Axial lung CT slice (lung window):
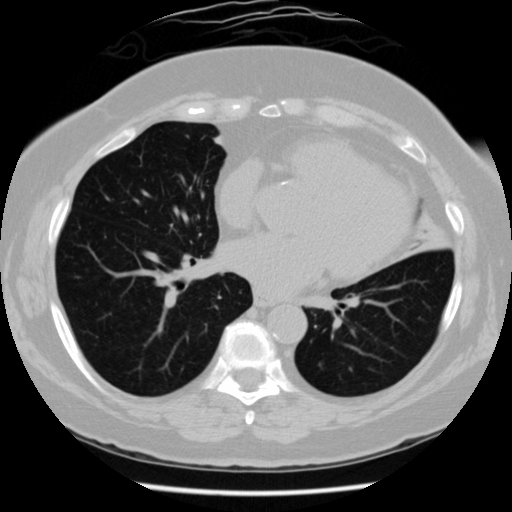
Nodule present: no